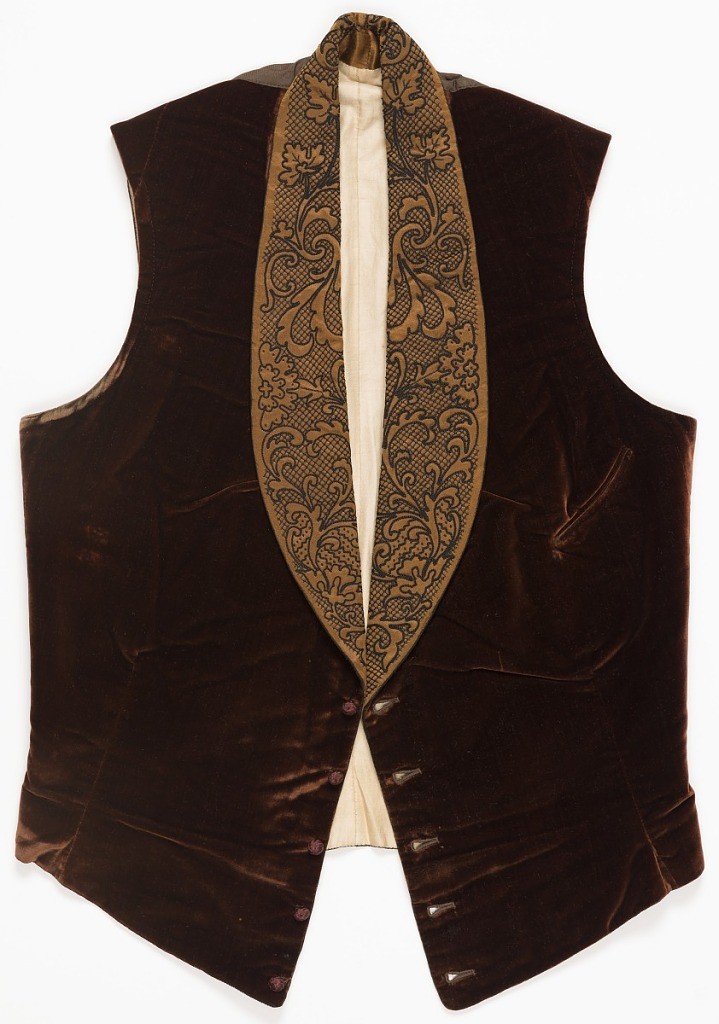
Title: Waistcoat
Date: ca. 1860
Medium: silk, cotton Technique: velvet, satin, embroidery
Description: Brown velvet waistcoat with a cotton lining and silk backing. Lapels and collar in brown satin with black floral embroidery.